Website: bh-photo
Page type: customer-info-address
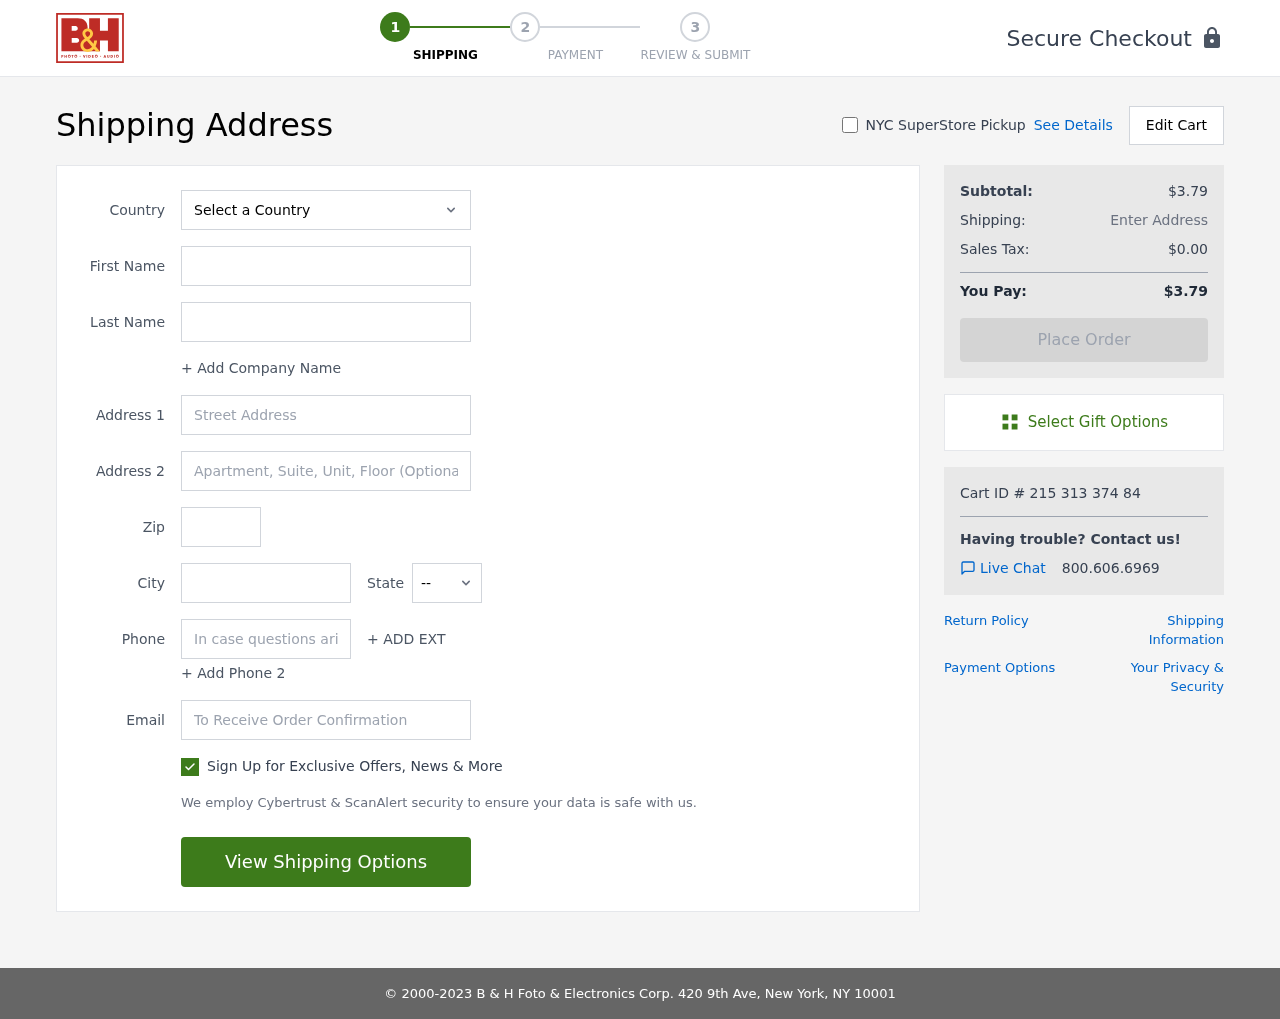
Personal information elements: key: PII_CITY
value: East Susanmouth
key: PII_COUNTRY
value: United States
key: PII_EMAIL
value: walter_torres@yahoo.com
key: PII_FIRSTNAME
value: Walter
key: PII_LASTNAME
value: Torres
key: PII_PHONE
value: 3789719740
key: PII_POSTCODE
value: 35188
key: PII_STATE_ABBR
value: PA
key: PII_STREET
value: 538 Joshua Parkways
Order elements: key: ORDER_SUBTOTAL
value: $3.79
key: ORDER_TAX
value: $0.00
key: ORDER_TOTAL
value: $3.79
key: ORDER_ID
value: Cart ID # 215 313 374 84